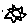
Label: sun